Field crop: maize
Growth stage: 2
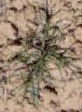
Species: salsola